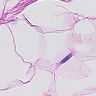
Metastatic tissue present: no